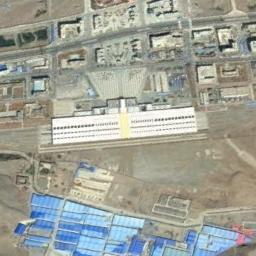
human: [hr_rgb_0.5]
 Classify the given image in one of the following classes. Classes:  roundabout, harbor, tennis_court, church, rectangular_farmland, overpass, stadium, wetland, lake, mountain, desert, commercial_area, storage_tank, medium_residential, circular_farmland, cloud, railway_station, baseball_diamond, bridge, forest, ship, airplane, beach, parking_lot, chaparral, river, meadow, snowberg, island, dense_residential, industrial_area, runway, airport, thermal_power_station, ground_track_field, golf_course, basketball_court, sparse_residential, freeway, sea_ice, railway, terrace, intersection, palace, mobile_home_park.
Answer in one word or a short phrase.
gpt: railway_station